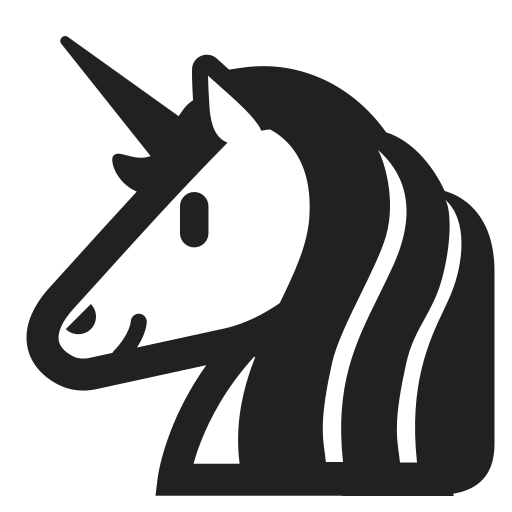
unicorn high contrast